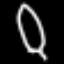
Label: leaf